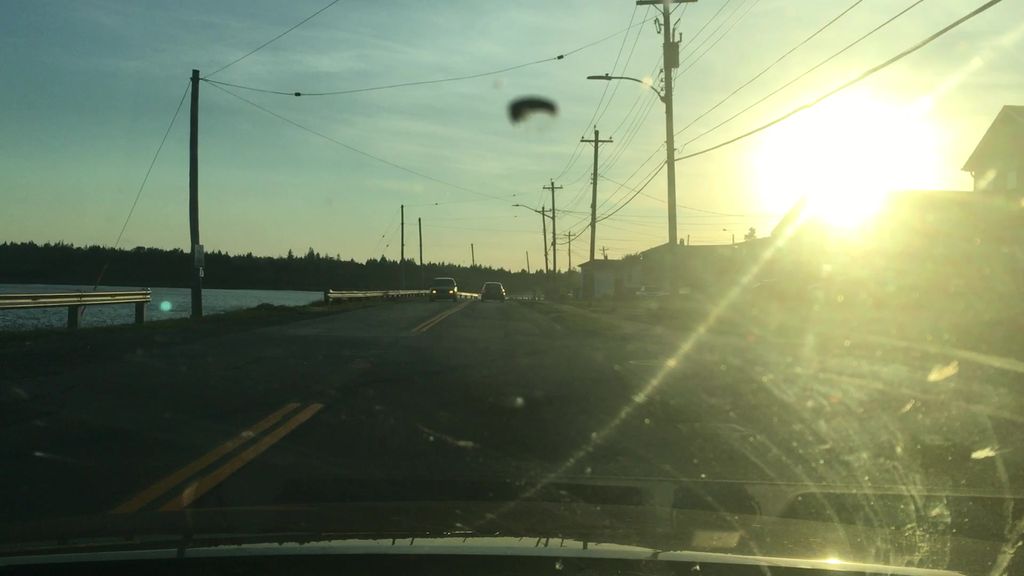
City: halifax